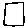
Label: square